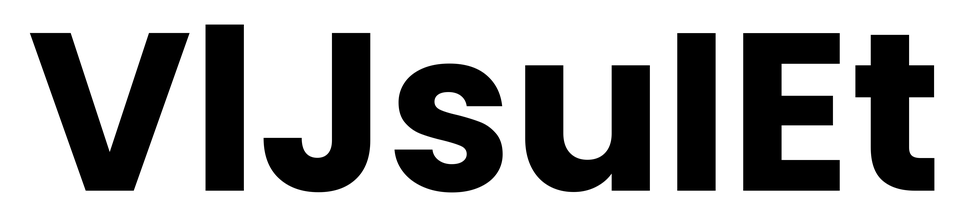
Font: Poppins-Bold